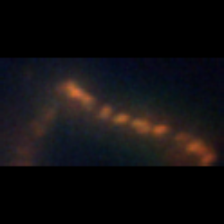
Taxon: Chaetoceros
Group: Diatoms